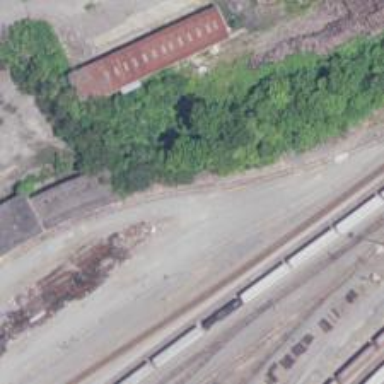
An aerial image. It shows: Railway yard used for servicing trains.